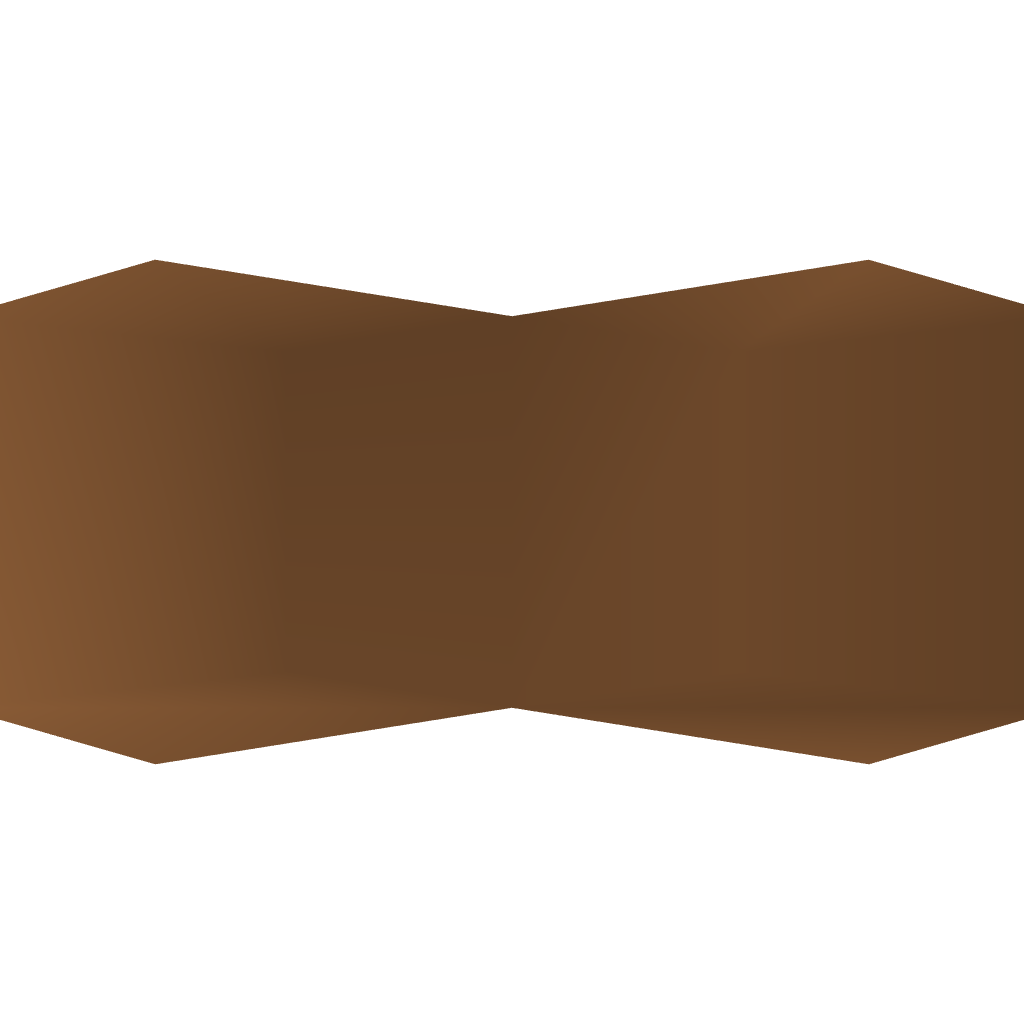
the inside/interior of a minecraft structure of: Hover Lamp